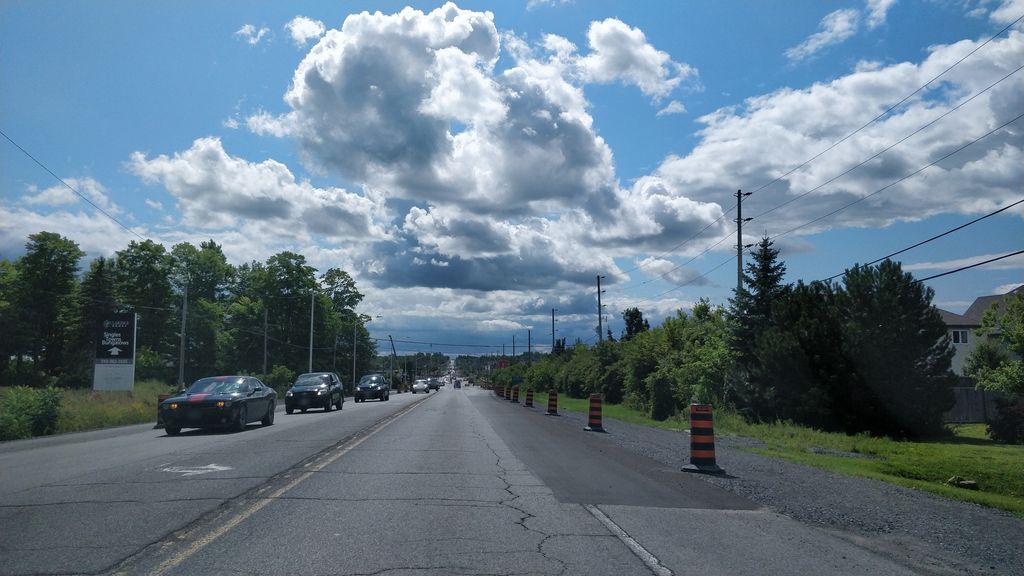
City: ottawa-gatineau